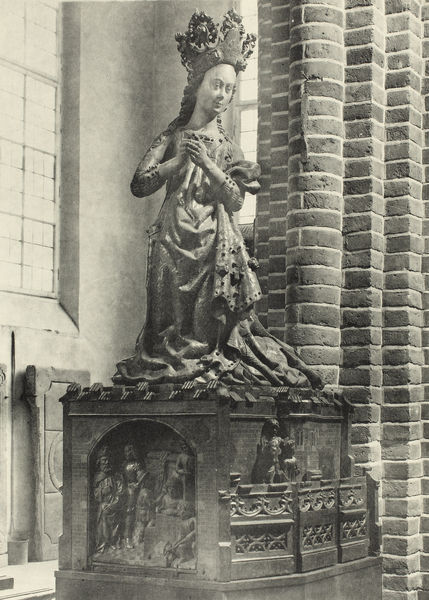
Titel: Prinzessin von der St. Jürgengruppe in St. Nikolai zu Stockholm
Künstler: Bernt Notke
Institution: St. Nikolai zu Stockholm
Schlagwörter: kopf, weiß, menschen, fenster, holz, kleid, pfeiler, schwarz, säule, blick, arme, falten, sockel, steine, hände, kirche, gewand, haare, krone, skulptur, relief, foto, altar, intarsien, mittelalter, königin, heilige, maria, madonna, magdalena, grabmal, kirchenbau, mittealter, sarkophag